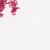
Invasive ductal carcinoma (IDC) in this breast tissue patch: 0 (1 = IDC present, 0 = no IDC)